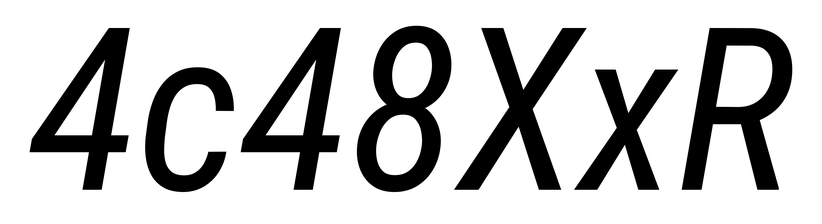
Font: Roboto-Italic_Condensed_Italic